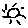
Label: sun